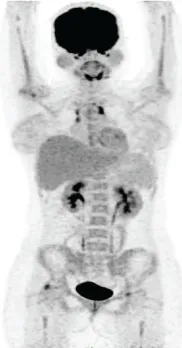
PET/CT images in this patient. The PET/CT images were obtained at month 3 before HSCT Panel (A) shows the increased tracer uptake in anterior superior mediastinum and new lesions of hypermetabolic focus in the bilateral femoral head and right humeral head.
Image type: radiology (pet)